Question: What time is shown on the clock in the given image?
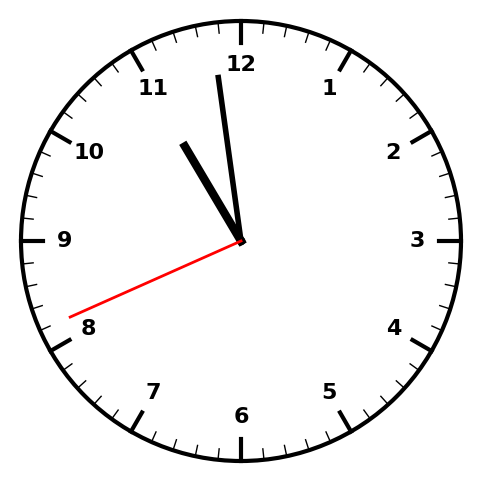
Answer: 10:58:41